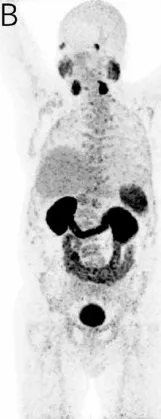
PSMA imaging before and after targeted radioligand therapy with 177Lu-PSMA-617. A 73-year-old male with mCRPC in 2017 with multiple bone and lymph node metastases with increased PSMA expression. (B) Imaging on July 24, 2017, just before the third dose of Lu-177 PSMA radioligand therapy, showed intense but decreasing uptake with an excellent target-to-background ratio, corresponding with molecular response to RLT therapy.
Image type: radiology (pet)